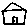
Label: house